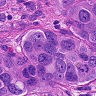
Metastatic tissue present: yes